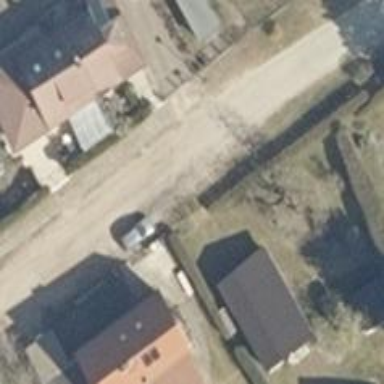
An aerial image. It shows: Driveway leading to service road.